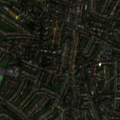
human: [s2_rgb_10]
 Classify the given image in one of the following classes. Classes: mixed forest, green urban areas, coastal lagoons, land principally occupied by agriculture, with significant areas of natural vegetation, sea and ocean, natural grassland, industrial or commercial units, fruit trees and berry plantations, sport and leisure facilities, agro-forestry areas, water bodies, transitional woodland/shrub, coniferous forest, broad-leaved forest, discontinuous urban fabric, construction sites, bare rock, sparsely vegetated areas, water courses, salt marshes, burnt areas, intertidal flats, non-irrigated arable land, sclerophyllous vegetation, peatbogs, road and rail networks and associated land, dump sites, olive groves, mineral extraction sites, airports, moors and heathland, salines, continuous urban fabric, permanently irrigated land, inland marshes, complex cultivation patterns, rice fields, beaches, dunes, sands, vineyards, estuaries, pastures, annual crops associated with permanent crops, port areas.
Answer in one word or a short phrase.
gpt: discontinuous urban fabric